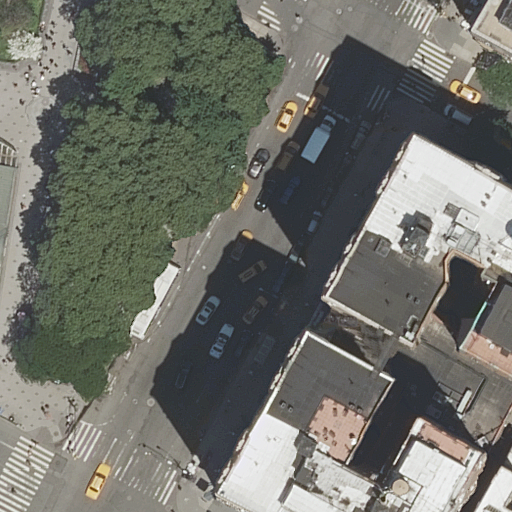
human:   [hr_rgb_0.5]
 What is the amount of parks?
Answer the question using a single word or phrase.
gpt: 2

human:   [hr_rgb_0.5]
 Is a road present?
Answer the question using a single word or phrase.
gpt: yes

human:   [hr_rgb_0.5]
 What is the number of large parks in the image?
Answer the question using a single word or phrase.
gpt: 1

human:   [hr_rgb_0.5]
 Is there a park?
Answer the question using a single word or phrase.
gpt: yes

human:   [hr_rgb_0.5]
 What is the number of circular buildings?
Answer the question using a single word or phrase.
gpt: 0

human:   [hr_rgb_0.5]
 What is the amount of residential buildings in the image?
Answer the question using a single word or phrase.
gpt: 6

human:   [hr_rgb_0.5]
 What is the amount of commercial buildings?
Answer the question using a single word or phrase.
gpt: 0

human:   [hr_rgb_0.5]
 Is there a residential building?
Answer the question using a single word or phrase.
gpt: yes

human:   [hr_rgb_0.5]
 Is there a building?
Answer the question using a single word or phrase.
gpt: yes

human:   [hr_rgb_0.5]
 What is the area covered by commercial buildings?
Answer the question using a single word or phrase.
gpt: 0m2

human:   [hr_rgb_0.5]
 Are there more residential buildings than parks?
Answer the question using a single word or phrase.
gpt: yes

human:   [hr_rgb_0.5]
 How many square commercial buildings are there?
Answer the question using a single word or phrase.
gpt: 0

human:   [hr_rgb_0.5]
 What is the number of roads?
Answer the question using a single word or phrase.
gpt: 14

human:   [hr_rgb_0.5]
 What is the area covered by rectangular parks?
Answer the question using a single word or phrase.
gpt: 100m2

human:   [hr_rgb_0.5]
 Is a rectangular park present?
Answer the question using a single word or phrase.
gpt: yes

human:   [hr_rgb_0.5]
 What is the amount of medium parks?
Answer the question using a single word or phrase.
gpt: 1

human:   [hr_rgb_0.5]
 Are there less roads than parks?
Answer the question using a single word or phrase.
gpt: no

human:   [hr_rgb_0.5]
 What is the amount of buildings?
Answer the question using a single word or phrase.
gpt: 6

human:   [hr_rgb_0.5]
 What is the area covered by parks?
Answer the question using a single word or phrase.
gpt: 1876m2

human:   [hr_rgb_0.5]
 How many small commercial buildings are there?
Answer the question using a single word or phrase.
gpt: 0

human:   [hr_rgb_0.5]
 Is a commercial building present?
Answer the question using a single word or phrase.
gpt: no

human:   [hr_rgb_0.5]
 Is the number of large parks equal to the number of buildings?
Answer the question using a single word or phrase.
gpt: no

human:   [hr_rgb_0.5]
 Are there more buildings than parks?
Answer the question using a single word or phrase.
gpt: yes

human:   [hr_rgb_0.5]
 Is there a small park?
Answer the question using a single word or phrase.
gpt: no

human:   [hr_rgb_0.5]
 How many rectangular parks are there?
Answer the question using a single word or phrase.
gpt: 1

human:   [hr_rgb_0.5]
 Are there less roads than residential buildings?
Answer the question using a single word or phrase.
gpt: no

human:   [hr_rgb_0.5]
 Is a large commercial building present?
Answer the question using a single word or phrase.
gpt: no

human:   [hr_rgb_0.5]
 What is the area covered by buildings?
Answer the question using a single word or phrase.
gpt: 2801m2

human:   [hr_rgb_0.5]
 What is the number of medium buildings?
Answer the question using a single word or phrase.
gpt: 1

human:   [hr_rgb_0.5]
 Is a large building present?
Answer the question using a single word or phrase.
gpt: yes

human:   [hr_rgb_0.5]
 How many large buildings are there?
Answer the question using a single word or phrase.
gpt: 3

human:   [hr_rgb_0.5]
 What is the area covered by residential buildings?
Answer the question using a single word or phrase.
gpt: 2801m2

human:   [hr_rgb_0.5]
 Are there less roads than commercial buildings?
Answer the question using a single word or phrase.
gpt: no

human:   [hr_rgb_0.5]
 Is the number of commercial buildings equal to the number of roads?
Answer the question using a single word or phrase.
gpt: no

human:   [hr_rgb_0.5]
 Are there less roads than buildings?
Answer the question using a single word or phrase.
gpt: no

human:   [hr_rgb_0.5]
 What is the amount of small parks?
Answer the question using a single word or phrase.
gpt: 0

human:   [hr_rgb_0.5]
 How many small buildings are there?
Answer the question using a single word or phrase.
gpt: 2

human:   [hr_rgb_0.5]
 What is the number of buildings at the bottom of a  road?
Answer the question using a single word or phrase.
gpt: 5

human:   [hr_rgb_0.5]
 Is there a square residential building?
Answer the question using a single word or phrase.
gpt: no

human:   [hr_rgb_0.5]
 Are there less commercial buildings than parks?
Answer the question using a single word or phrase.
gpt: yes

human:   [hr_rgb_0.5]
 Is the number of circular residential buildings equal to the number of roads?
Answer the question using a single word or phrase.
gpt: no

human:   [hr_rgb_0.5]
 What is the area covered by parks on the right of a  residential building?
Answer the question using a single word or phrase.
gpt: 1876m2

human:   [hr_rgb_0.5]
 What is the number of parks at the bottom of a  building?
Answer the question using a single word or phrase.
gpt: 0

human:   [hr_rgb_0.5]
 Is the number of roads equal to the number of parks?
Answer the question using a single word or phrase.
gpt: no

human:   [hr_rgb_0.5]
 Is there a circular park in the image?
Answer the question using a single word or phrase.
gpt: no

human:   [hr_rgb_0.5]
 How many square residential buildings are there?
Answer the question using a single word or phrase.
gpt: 0

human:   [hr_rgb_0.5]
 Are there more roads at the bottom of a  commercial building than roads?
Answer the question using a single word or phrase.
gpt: no

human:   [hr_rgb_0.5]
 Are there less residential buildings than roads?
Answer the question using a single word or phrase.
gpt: yes

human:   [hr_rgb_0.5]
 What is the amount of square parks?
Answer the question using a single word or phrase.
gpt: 0

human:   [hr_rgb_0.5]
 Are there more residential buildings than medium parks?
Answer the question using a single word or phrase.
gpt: yes

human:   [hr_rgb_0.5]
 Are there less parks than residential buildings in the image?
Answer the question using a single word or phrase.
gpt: yes

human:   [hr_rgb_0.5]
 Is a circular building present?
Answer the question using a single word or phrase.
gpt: no

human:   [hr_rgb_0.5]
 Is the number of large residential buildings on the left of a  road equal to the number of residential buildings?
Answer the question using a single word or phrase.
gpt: no

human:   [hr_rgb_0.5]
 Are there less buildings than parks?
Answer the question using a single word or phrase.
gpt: no

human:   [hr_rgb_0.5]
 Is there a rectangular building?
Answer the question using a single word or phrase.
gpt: yes

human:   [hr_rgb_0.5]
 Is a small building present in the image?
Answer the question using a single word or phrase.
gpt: yes

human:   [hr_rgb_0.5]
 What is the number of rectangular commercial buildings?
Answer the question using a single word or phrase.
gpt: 0

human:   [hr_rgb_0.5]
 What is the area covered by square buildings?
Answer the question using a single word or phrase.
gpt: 0m2

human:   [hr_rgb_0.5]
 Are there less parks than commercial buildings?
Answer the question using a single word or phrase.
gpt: no

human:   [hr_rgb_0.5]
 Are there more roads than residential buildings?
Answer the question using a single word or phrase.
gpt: yes

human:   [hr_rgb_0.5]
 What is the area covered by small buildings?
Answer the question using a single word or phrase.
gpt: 65m2

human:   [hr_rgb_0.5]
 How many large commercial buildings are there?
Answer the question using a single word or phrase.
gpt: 0

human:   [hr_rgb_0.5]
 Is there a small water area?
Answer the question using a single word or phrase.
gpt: no

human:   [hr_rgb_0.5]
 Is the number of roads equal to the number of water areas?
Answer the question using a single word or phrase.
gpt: no